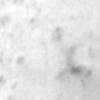
Label: no_change